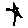
Label: star